Question: I have a firebase structure

and a database reference
'''
mRef= FirebaseDatabase.getInstance().getReference().child("Uploads2").child(ProductEntered).child(StateEntered).child(CityEntered).child(TehsilEntered);
'''
I want to load all items of data into a recycler view but I don't have the key i.e 09Oct.. and there are going to be multiple nodes as such so have set the reference to as shown above but when I run the app an empty recycler card is displayed with key as Delhi but the key is supposed to be 09 Oct..
My Recycler View Code
'''
DatabaseReference mRef;
mRef= FirebaseDatabase.getInstance().getReference().child("Uploads2").child(ProductEntered).child(StateEntered).child(CityEntered).child(TehsilEntered);
Toast.makeText(getContext(),StateEntered+"
"+CityEntered+"
"+Tehsil.getText().toString(),Toast.LENGTH_LONG).show();
FirebaseRecyclerOptions<RecyclerCropView> options=new FirebaseRecyclerOptions.Builder<RecyclerCropView>().setQuery(mRef,RecyclerCropView.class).build();
FBRA=new FirebaseRecyclerAdapter<RecyclerCropView, ViewHolder>(options) {
@Override
protected void onBindViewHolder(@NonNull ViewHolder holder, int position, @NonNull RecyclerCropView model) {
holder.setProductImage(model.getProfileImage());
holder.setProductImage(model.getProduct_Image());
holder.setQuantity(model.getQuantity());
holder.setQuantityUnit(model.getQuantityUnit());
holder.setName(model.getName());
holder.setMax(model.getMaximumPrice());
final String x=FBRA.getRef(position).getKey().toString();
holder.setDate(x);
Toast.makeText(getActivity(),x.toString(),Toast.LENGTH_LONG).show();
holder.itemView.setOnClickListener(new View.OnClickListener() {
@Override
public void onClick(View view) {
Intent intent=new Intent(getActivity(),Itemclicked.class);
intent.putExtra("ProductName",ProductEntered);
intent.putExtra("State",StateEntered);
intent.putExtra("City",CityEntered);
intent.putExtra("tehsil",Tehsil.getText().toString());
intent.putExtra("key",x);
startActivity(intent);
}
});
}
@NonNull
@Override
public ViewHolder onCreateViewHolder(@NonNull ViewGroup parent, int viewType) {
View v=LayoutInflater.from(parent.getContext()).inflate(R.layout.recyclercard,parent,false);
return new ViewHolder(v);
}
};
FBRA.notifyDataSetChanged();
FBRA.startListening();
LinearLayoutManager llm=new LinearLayoutManager(getActivity());
llm.setOrientation(LinearLayoutManager.VERTICAL);
rView.setLayoutManager(llm);
rView.setHasFixedSize(true);
rView.setAdapter(FBRA);
}
'''
here RecyclerCropView is model class
Viewholder is viewholder class
myref is Database reference
So eventually when I run this code I receive a recycler view item with value of
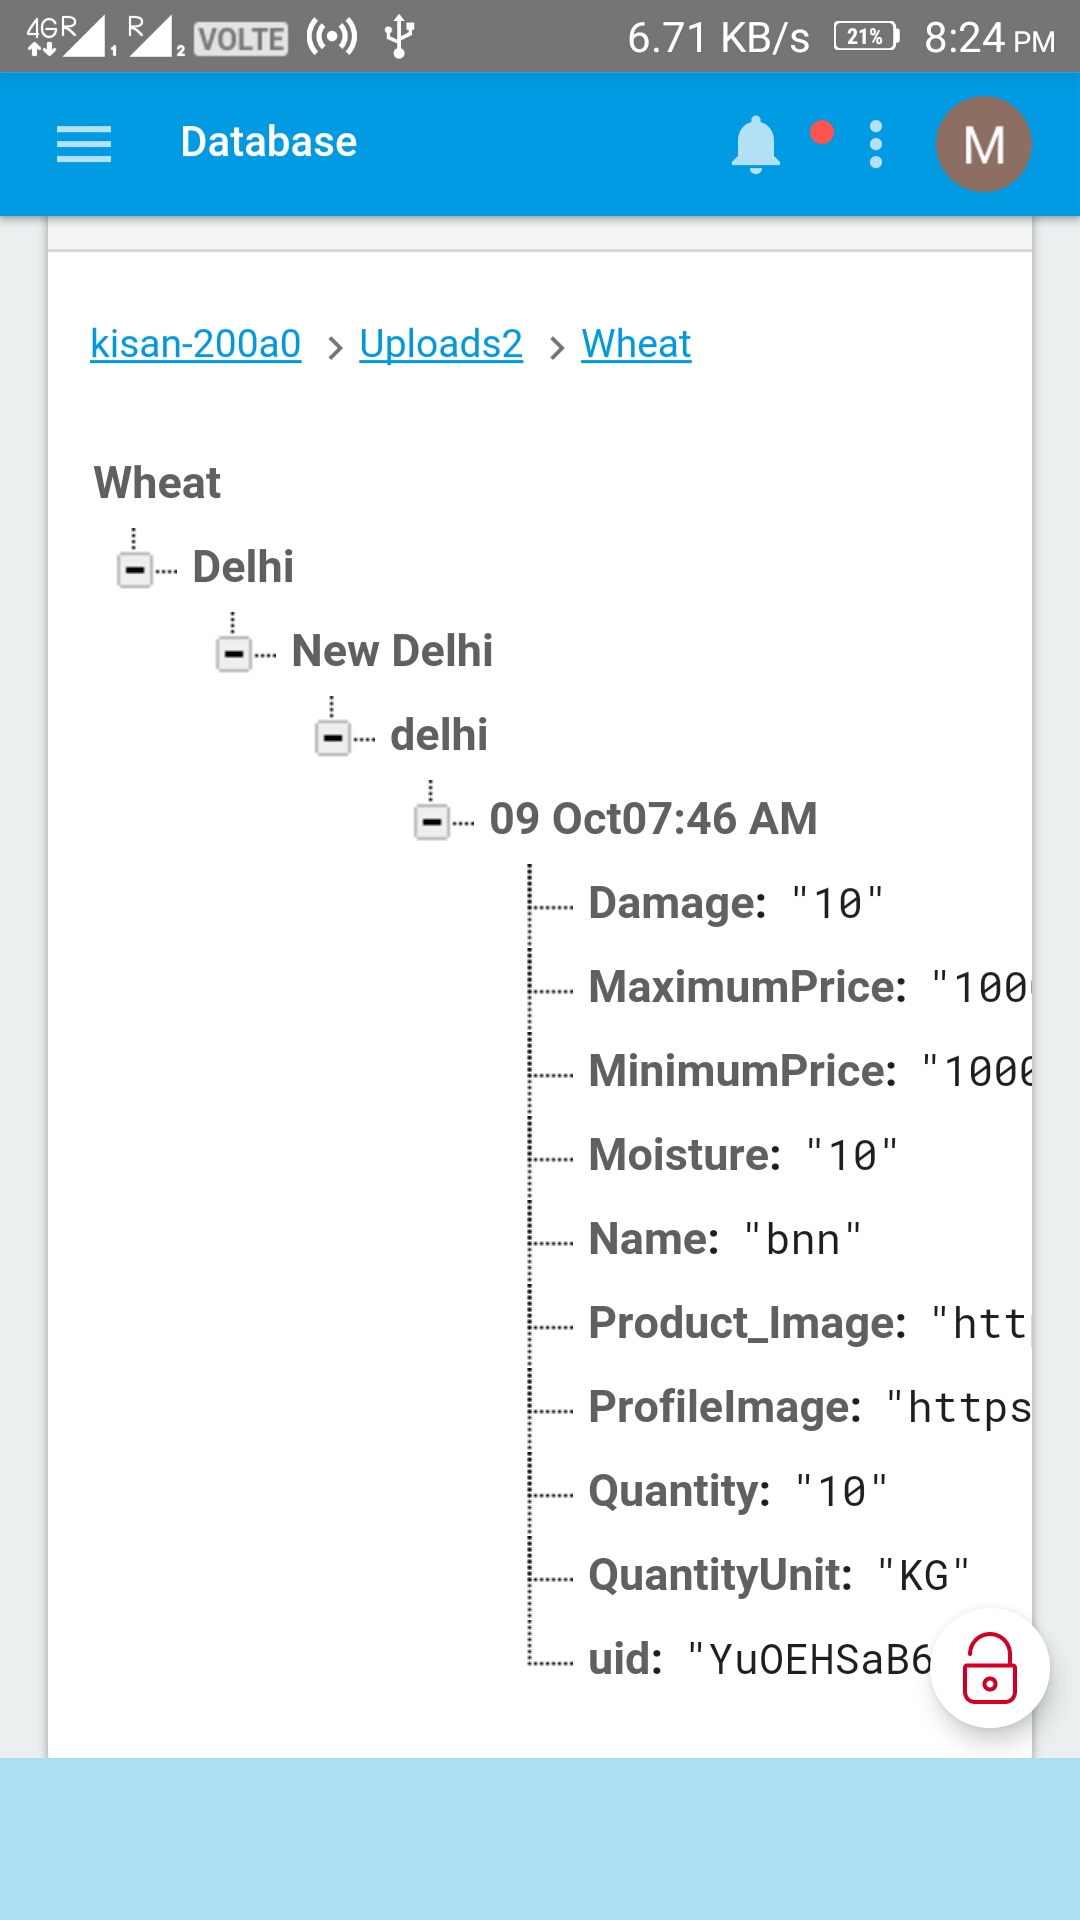
Answer: I do not know if I understand your question, but if you are looking to make sequential reading of all nodes without a specific key, use foreach, as shown below:
'''
ValueEventListener statsListener = new ValueEventListener() {
@Override
public void onDataChange(DataSnapshot dataSnapshit) {
long mQtde, mQtdeAbast = 0;
for (DataSnapshot snapPostos : dataSnapshit.getChildren()) {
mQtde = 0;
for (DataSnapshot snapUsers : snapPostos.getChildren()) {
mQtde = mQtde + (long) snapUsers.getValue();
}
mQtdeAbast = mQtdeAbast + mQtde;
}
}
@Override
public void onCancelled(@NonNull DatabaseError databaseError) {
}
};
mStatsDBRef.child("postos").addListenerForSingleValueEvent(statsListener);
'''